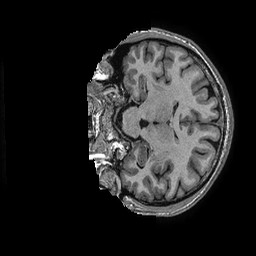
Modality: T1w
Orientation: coronal
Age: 36
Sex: male
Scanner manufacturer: ge
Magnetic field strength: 3 T
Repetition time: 0.006952 s
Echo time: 0.00292 s